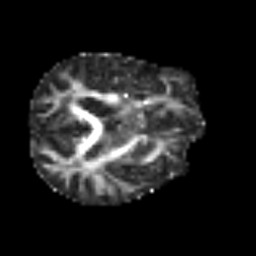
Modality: FA
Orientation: axial
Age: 59
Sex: male
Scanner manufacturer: siemens
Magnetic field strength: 3 T
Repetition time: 3.2 s
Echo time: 0.081 s